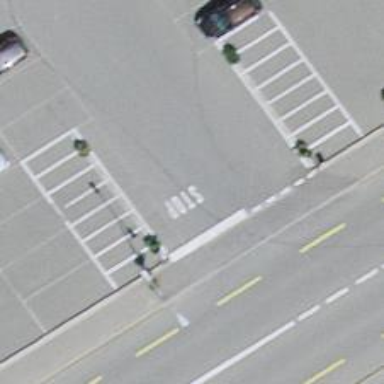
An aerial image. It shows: Paved parking aisle designated as service road.